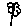
Label: flower